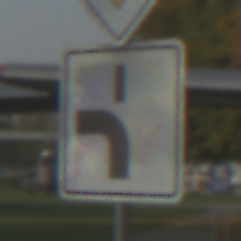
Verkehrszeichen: VerlaufVorfahrtsstrasse5
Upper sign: Vorfahrtsstrasse
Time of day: SunriseSunset
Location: Outdoor (Special)
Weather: Clear
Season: NotSpecified
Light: Natural